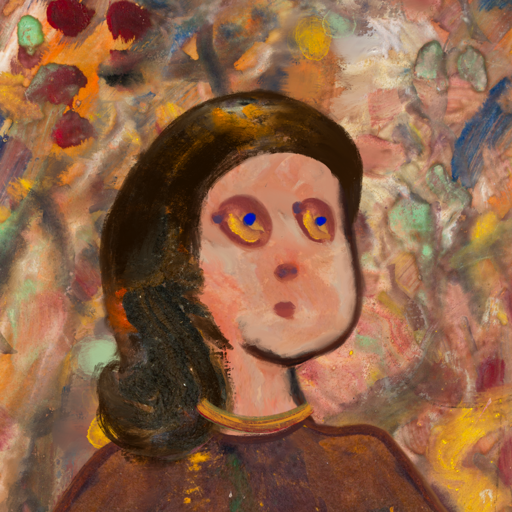
Background: Mother_And_Son_Mother, Head And Neck Side: Roy_Bahadur, Face Side: Mother_And_Son_Son, Bust: Comrade, Hair Side: Gypsy_Queen, Head Accessory: Blank, Second Necklace: Blank, Necklace: Mother_And_Son_Son, Baby: Blank